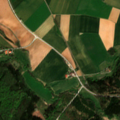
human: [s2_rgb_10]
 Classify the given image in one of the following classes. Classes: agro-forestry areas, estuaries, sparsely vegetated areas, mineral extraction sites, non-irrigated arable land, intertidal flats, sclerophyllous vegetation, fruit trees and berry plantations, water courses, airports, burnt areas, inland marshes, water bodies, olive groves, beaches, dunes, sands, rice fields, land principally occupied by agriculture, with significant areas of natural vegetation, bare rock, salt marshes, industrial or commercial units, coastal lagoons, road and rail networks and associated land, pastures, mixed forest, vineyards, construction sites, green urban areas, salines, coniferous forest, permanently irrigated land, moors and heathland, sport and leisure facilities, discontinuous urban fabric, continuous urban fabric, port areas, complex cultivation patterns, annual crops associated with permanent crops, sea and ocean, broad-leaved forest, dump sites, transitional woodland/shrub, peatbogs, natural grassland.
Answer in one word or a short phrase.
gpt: non-irrigated arable land, complex cultivation patterns, coniferous forest, mixed forest